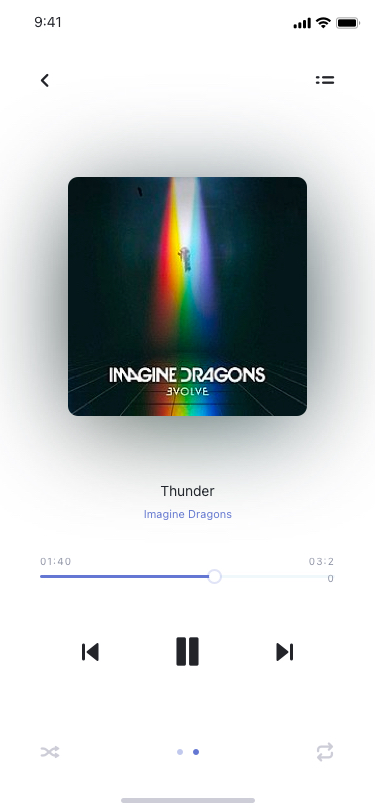
Text in this UI design:
01:40
03:20
Imagine Dragons
Thunder